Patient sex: M
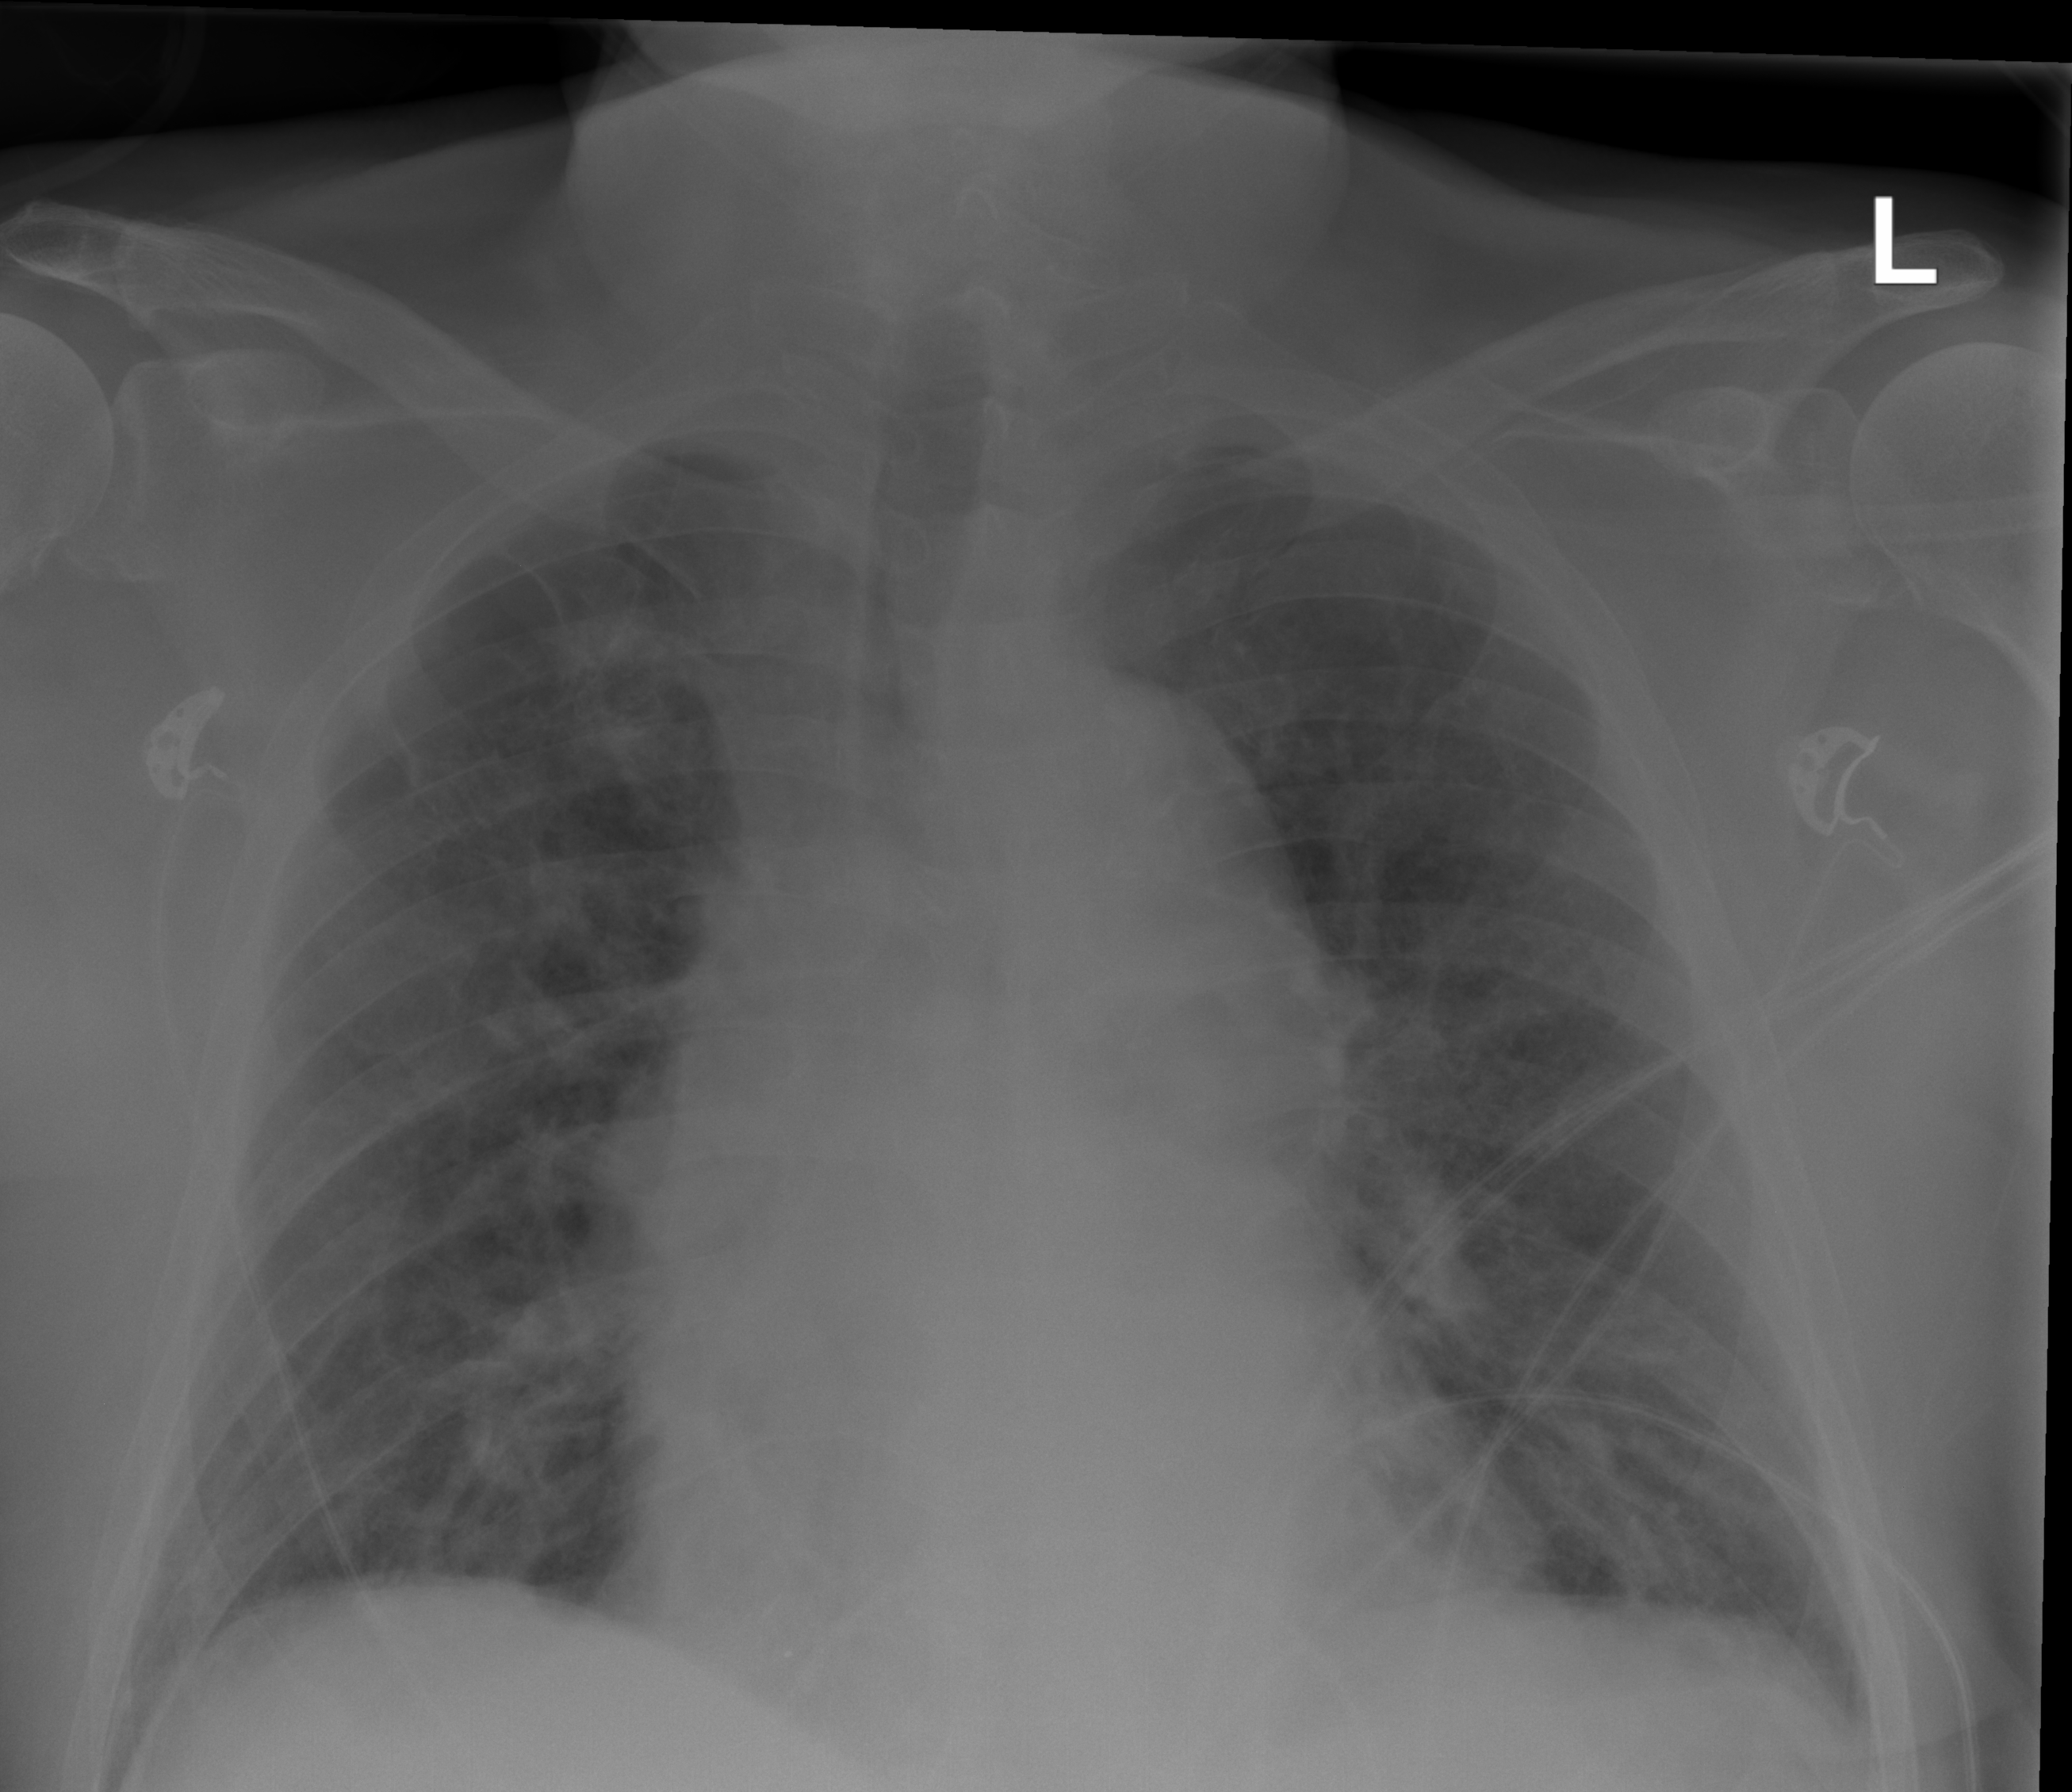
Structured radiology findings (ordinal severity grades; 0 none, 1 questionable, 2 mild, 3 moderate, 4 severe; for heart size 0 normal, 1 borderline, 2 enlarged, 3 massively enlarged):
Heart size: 1
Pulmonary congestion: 2
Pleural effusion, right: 0
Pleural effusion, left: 0
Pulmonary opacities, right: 0
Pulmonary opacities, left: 0
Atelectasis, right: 0
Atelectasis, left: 0